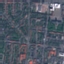
Land use / land cover: Residential